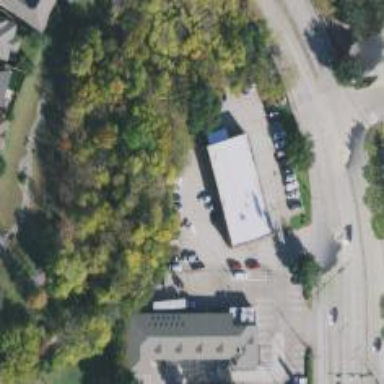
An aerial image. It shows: Retail area.